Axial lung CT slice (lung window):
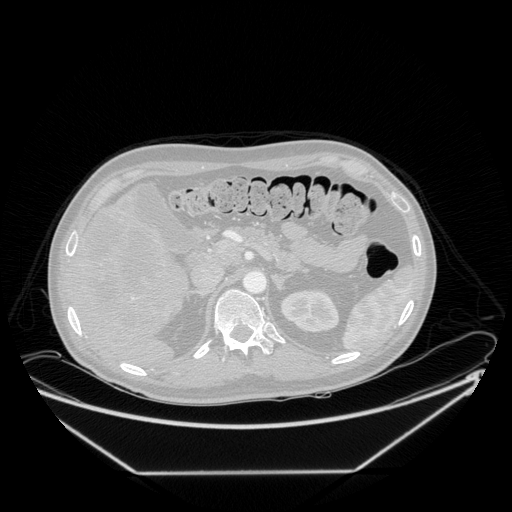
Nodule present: no